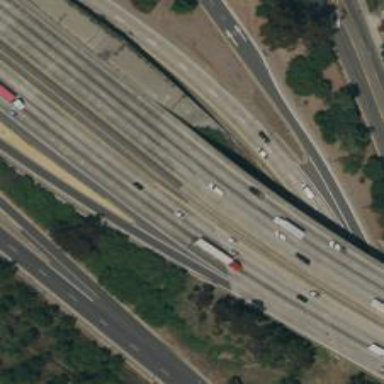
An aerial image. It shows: Motorway.